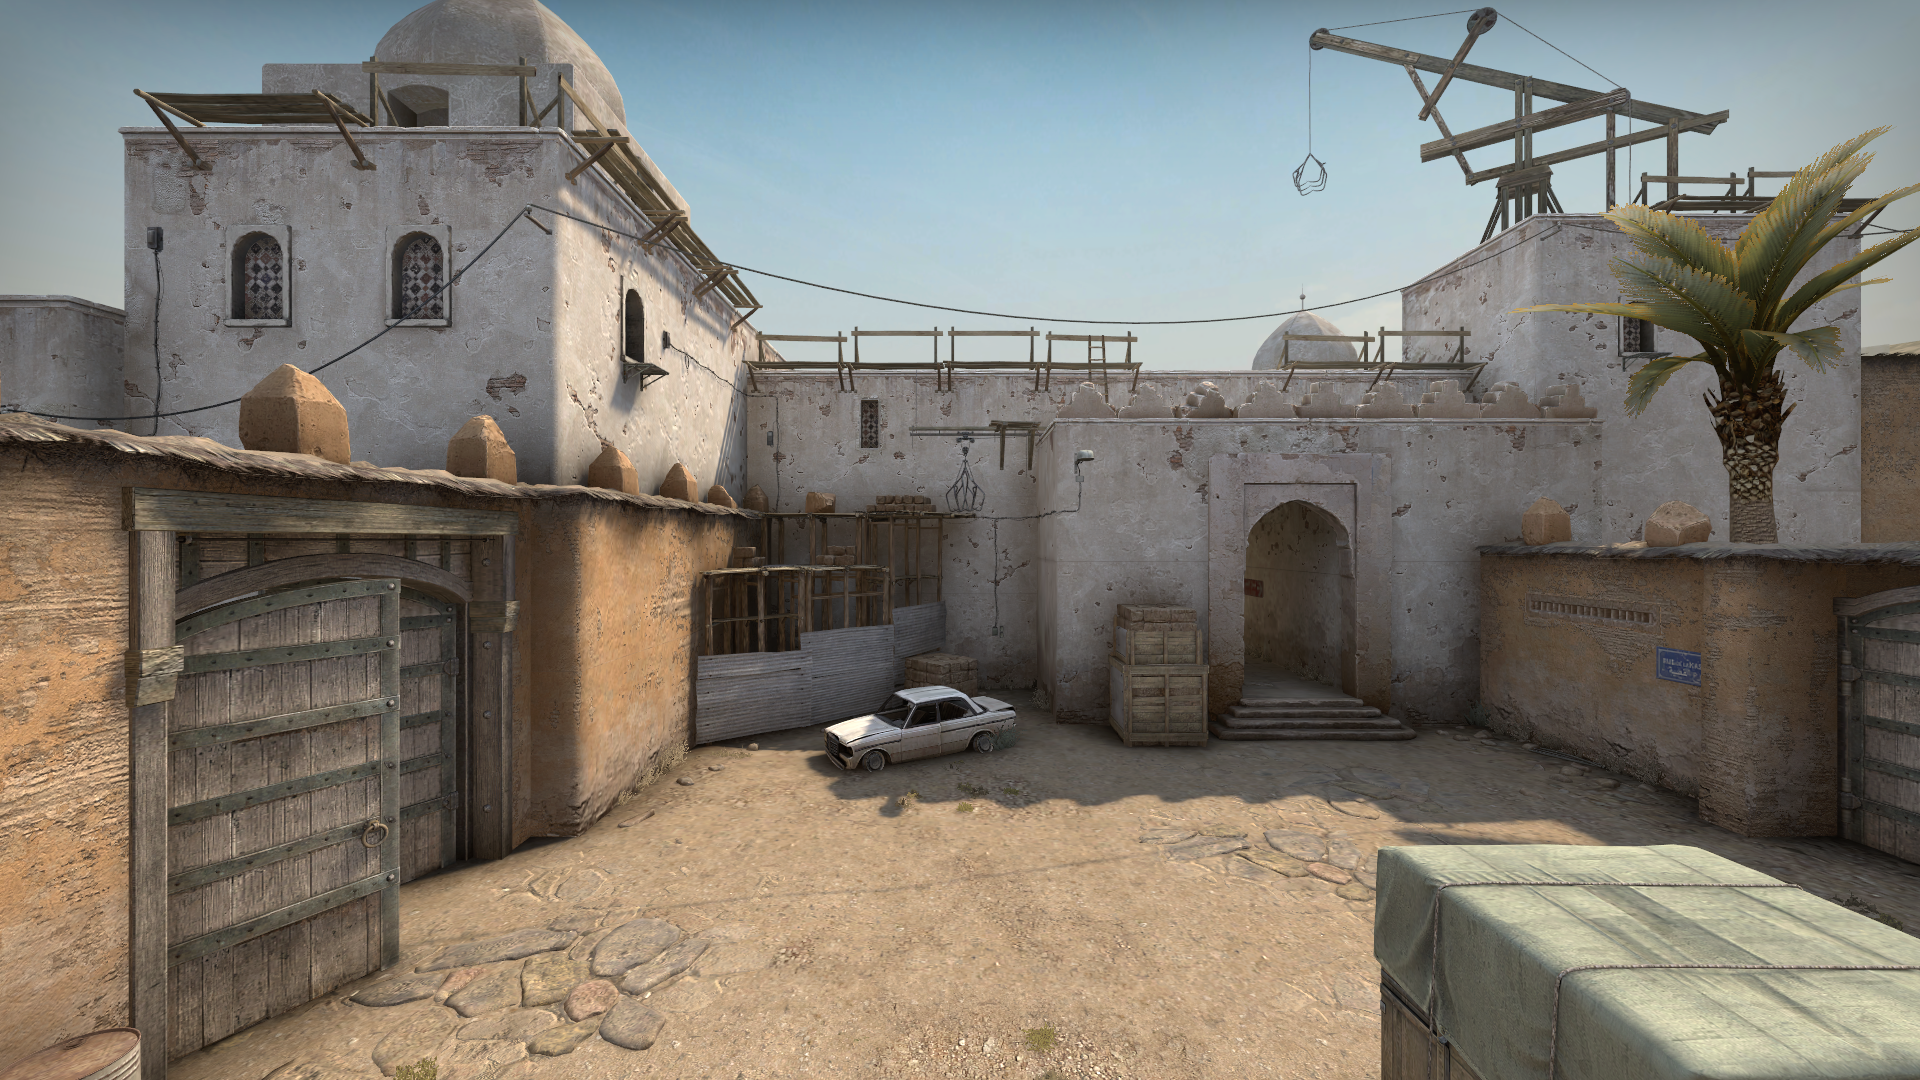
Map: de_dust2